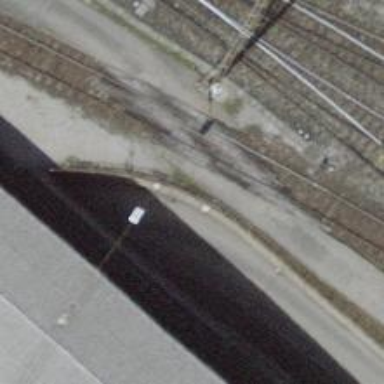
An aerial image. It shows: Level crossing along the railway.